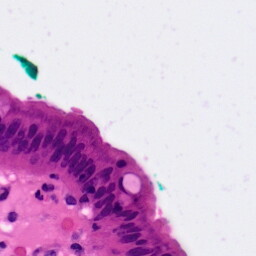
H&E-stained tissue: Pancreatic